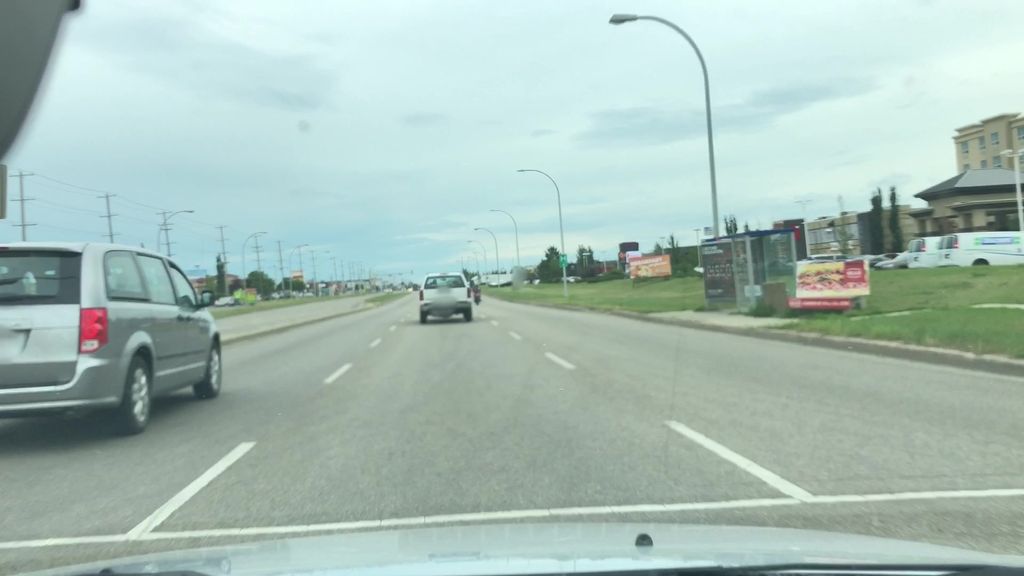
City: edmonton